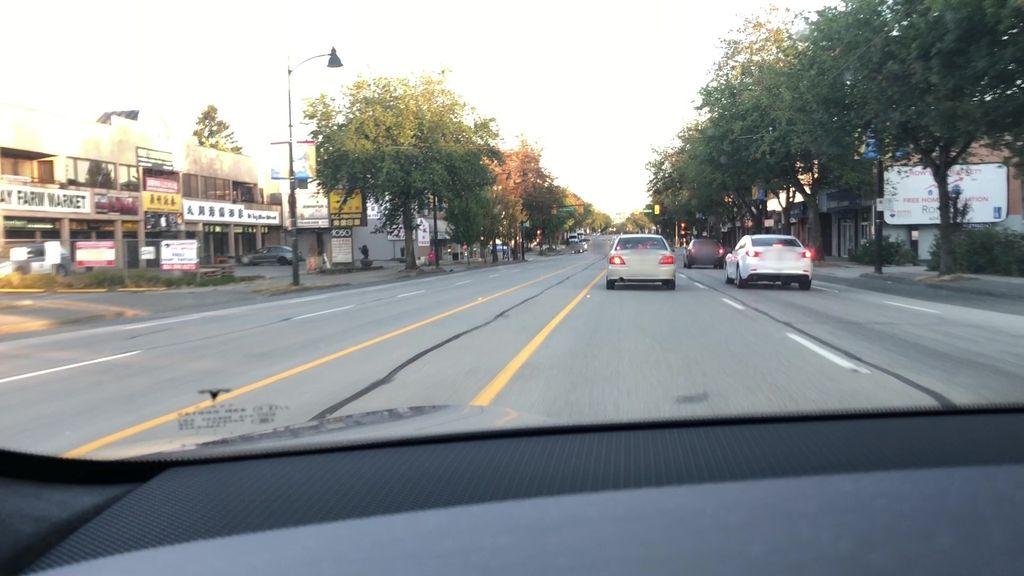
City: vancouver